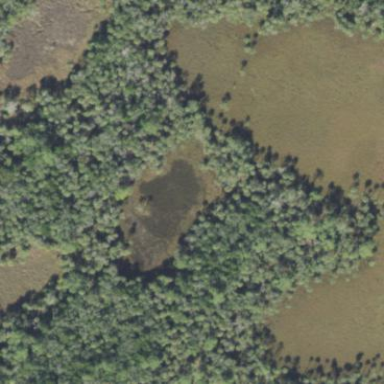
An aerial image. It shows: Marsh wetland.